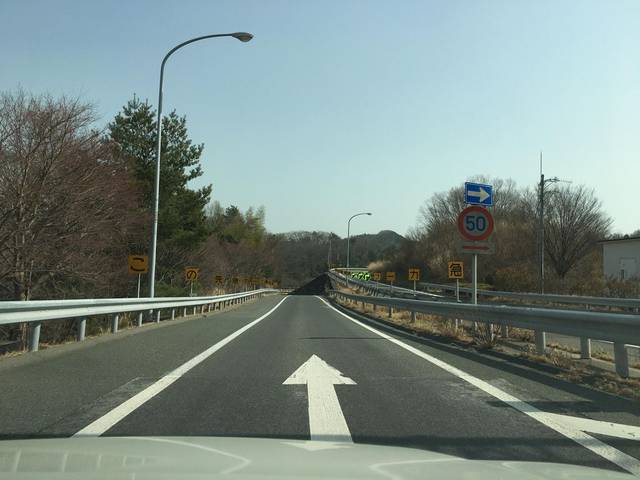
Region: Japan
Coordinates: 37.039, 140.815